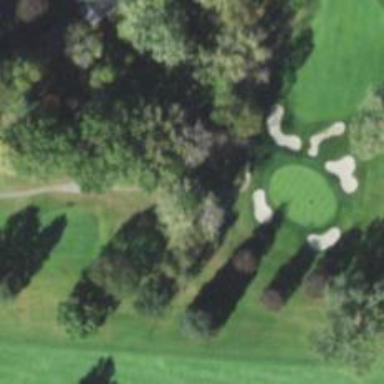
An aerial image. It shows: Golf cartpath that is also road path.